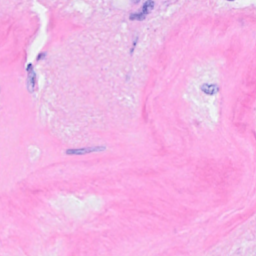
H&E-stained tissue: Breast